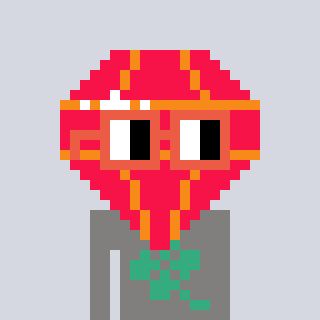
a pixel art character with square orange glasses, a red diamond-shaped head and a bluegrey-colored body on a cool background